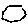
Label: hexagon